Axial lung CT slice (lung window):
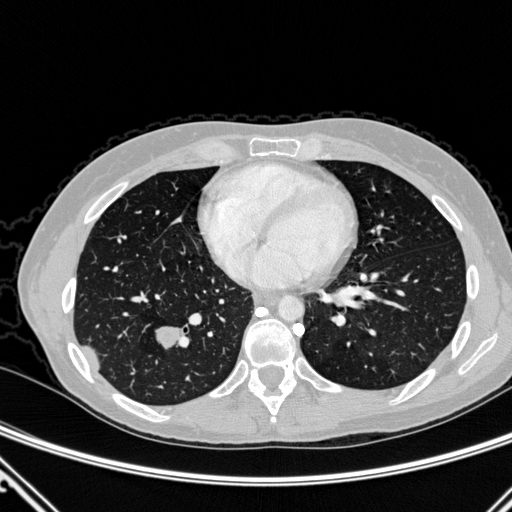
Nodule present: yes
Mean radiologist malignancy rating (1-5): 4.25